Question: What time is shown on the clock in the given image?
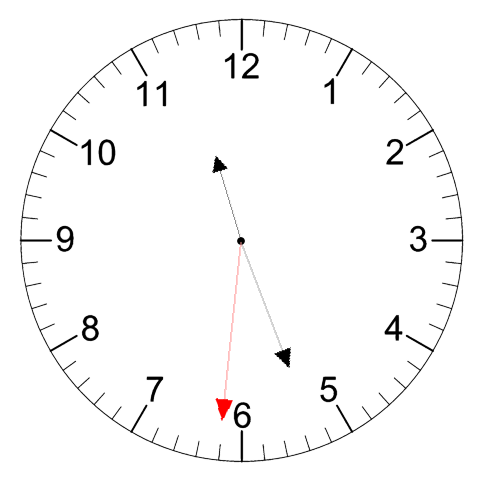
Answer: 11:26:31